Field crop: maize
Growth stage: 2
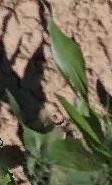
Species: maize